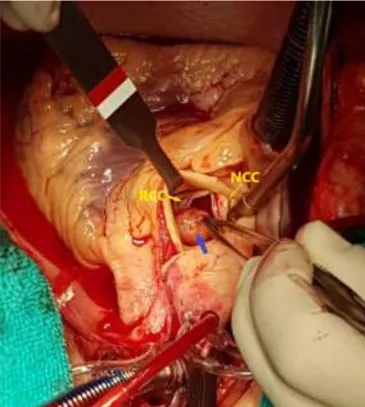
Surgical view after transverse aortotomy: (A) Fibroelastoma (blue arrow) localization in the Valsalva sinus.
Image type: medical_photograph (other_medical_photograph)